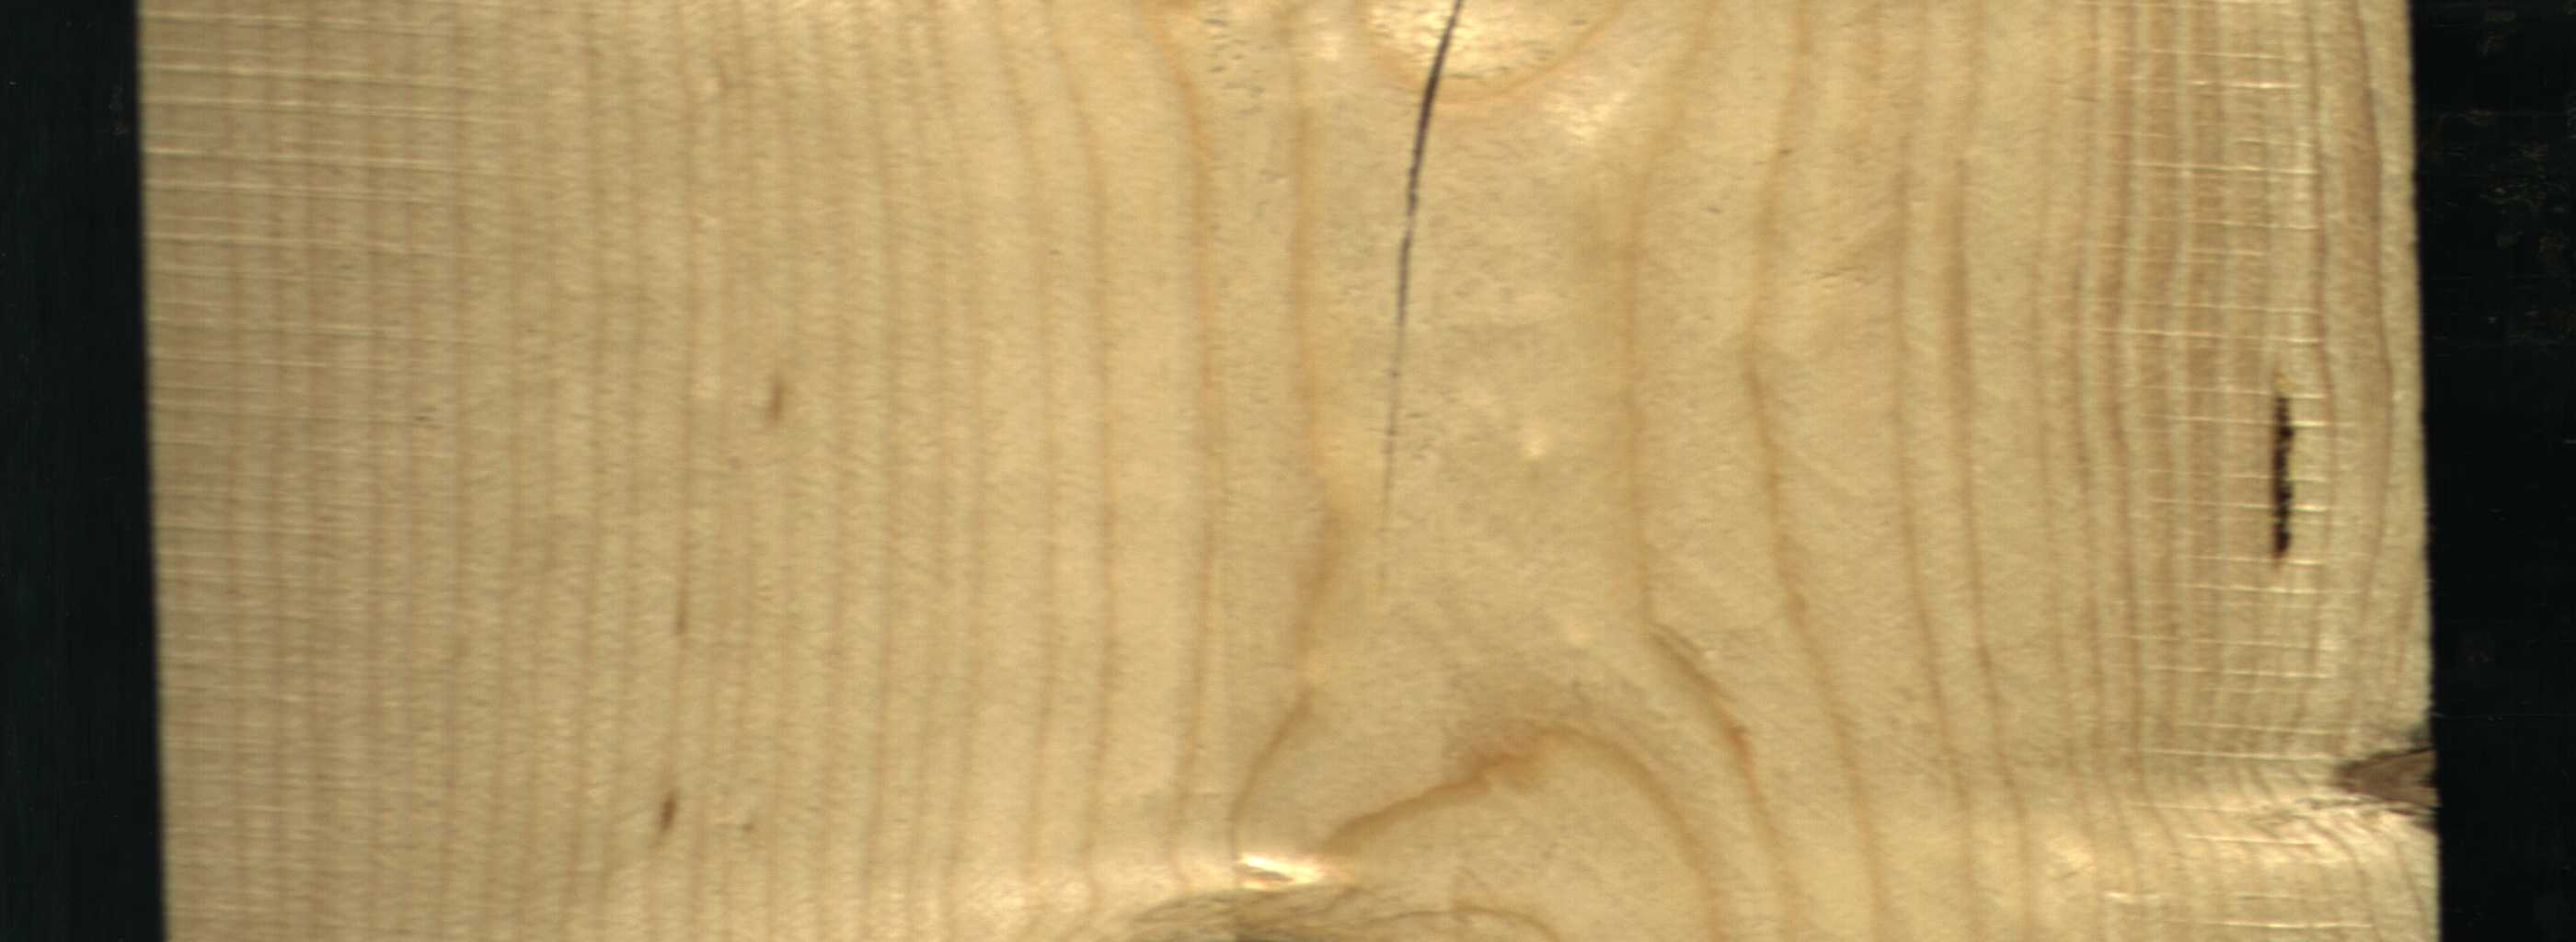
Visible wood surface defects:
resin
Crack
Live_Knot